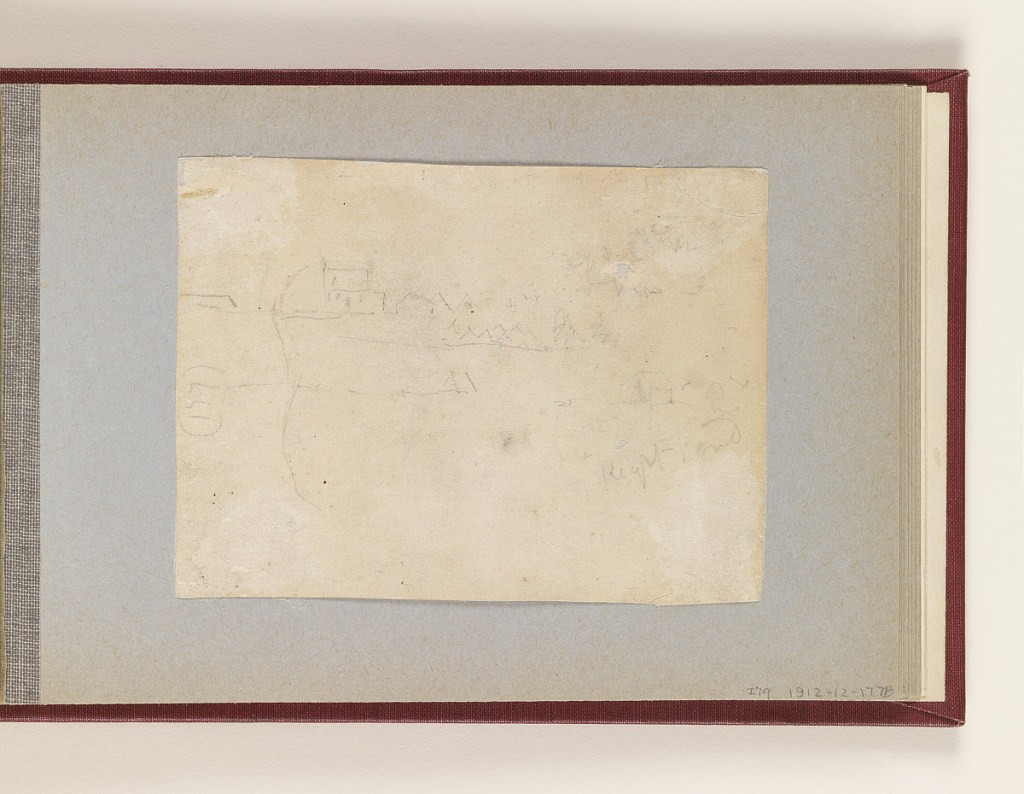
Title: Army Camp with Buildings and Tents
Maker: Winslow Homer, American, 1836–1910
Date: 1862
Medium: Graphite on cream colored wove paper, mounted in an album
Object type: Drawing
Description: Horizontal sketch of an army camp.